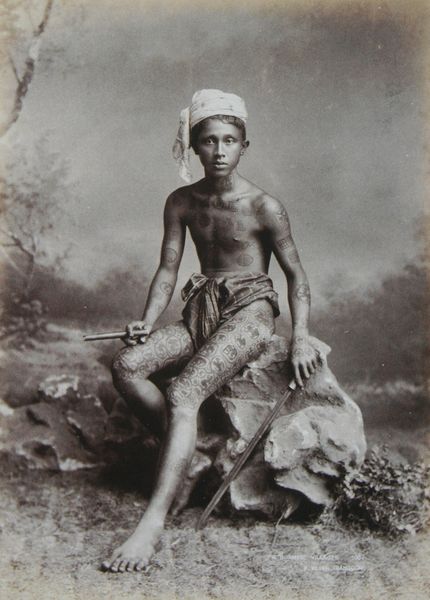
Titel: A Burmeser Villager (No. 500)
Künstler: Philip Adolphe Klier
Standort: München
Institution: Sammlung Dietmar Siegert
Schlagwörter: baum, dunkel, felsen, fuß, haut, himmel, kopf, körper, lendenschurz, mann, nackt, schatten, weiß, bäume, landschaft, sand, sitzen, braun, brust, grau, hintergrund, licht, mund, nacht, nase, schwarz, blick, rasen, tuch, schleife, jung, arme, augen, gesicht, mensch, messer, stein, hände, portrait, porträt, erde, natur, busch, büsche, sträucher, auge, pose, frontal, schultern, stock, beine, farbig, fels, füsse, kopftuch, muskeln, pfeife, zigarre, atelier, junge, oberschenkel, zehen, foto, fotografie, photographie, barfuss, neger, knabe, lendentuch, schwarzweiss, schwert, säbel, waffe, staub, leinwand, photo, ganzfigur, jüngling, hubi, schwarzer, dolch, schlüsselbein, brustkorb, fotographie, indien, turban, arabien, studio, zeichnungen, indianer, ureinwohner, blasrohr, tattoo, inder, ethnografie, atelierfoto, tatoos, tätowierung, tätowierungen, angemalt, ethnologie, körperbemalung, machete, eingeborener, füssse, wilder, tatauierung, tätowiert, munde, zigarrre, tätoviert, tatowiert, tattoowierung, tattowierung